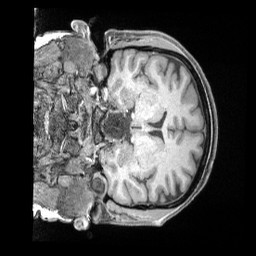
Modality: T1w
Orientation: coronal
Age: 34
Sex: female
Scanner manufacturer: siemens
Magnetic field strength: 3 T
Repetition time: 2 s
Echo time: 0.00211 s